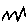
Label: zigzag